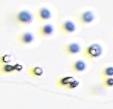
Label: Phaeocystis